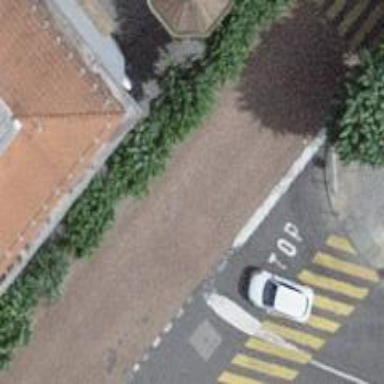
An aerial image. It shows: Cobblestone tertiary road.